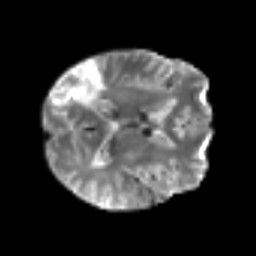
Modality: T2w
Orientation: axial
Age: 49
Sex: female
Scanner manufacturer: siemens
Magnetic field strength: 3 T
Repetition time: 6.1 s
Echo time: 0.101 s